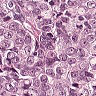
Metastatic tissue present: yes